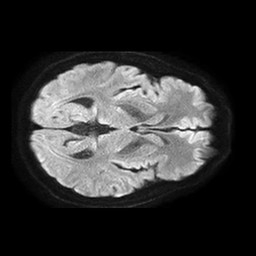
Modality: TRACE
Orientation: axial
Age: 59
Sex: male
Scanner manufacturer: philips
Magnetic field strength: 1.5 T
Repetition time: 4.6 s
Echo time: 0.08631 s